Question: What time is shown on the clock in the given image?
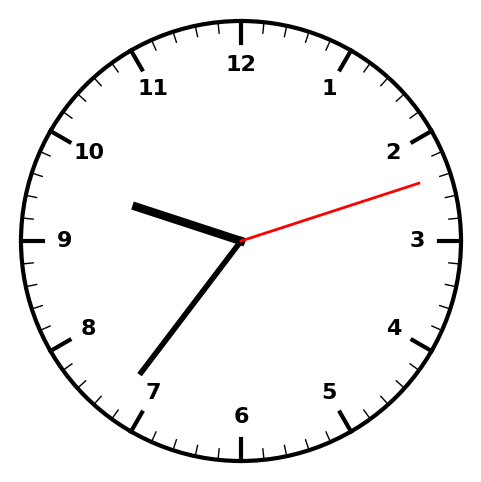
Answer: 09:36:12